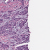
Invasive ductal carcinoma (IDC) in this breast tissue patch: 1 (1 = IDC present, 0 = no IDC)